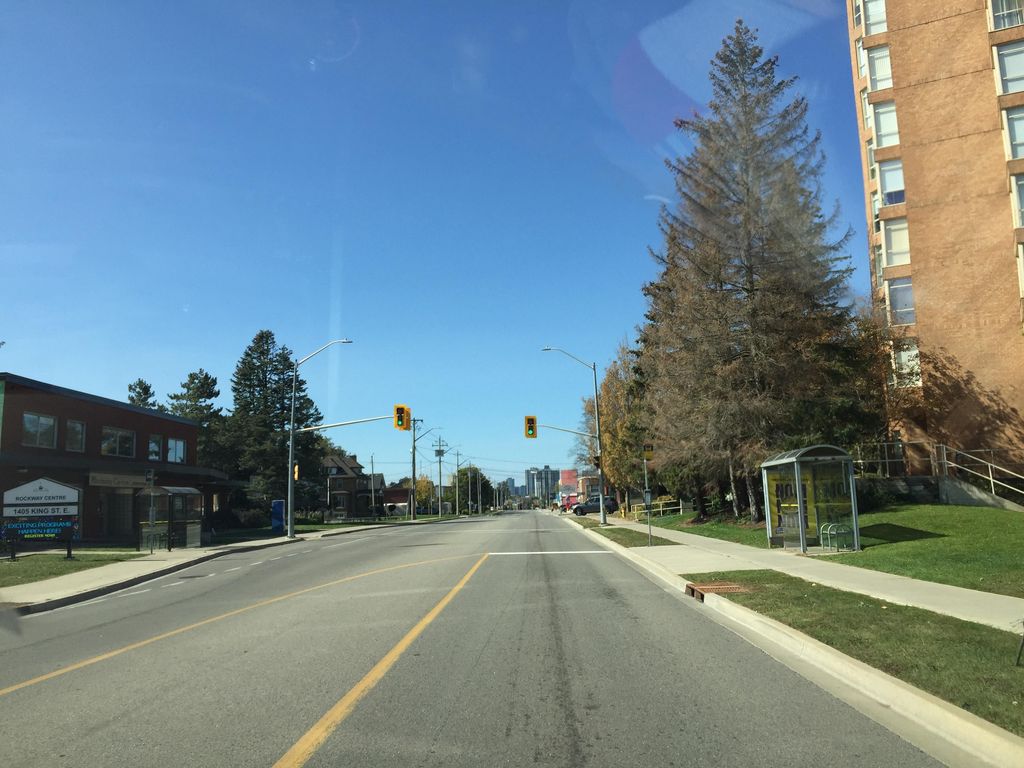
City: kitchener-waterloo